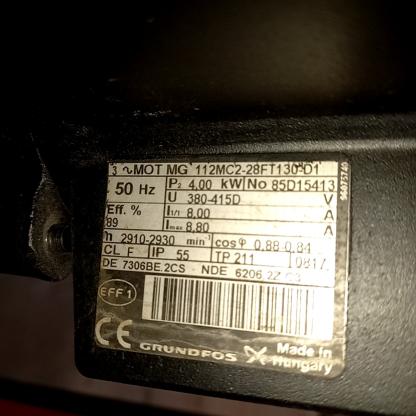
Klasa: tabliczka-znamionowa